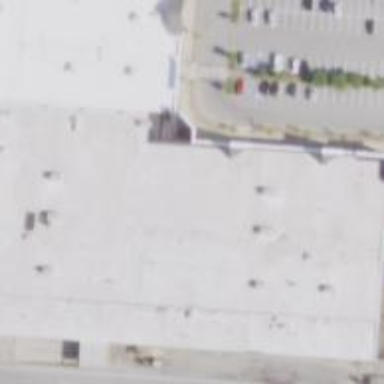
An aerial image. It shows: Building.